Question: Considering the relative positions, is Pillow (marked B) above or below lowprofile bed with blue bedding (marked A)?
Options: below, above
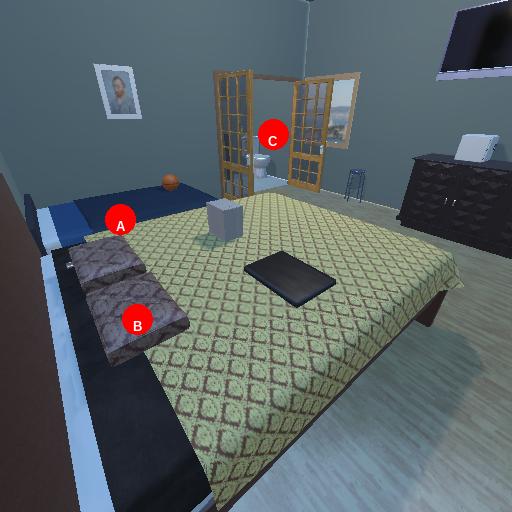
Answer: below